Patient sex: F
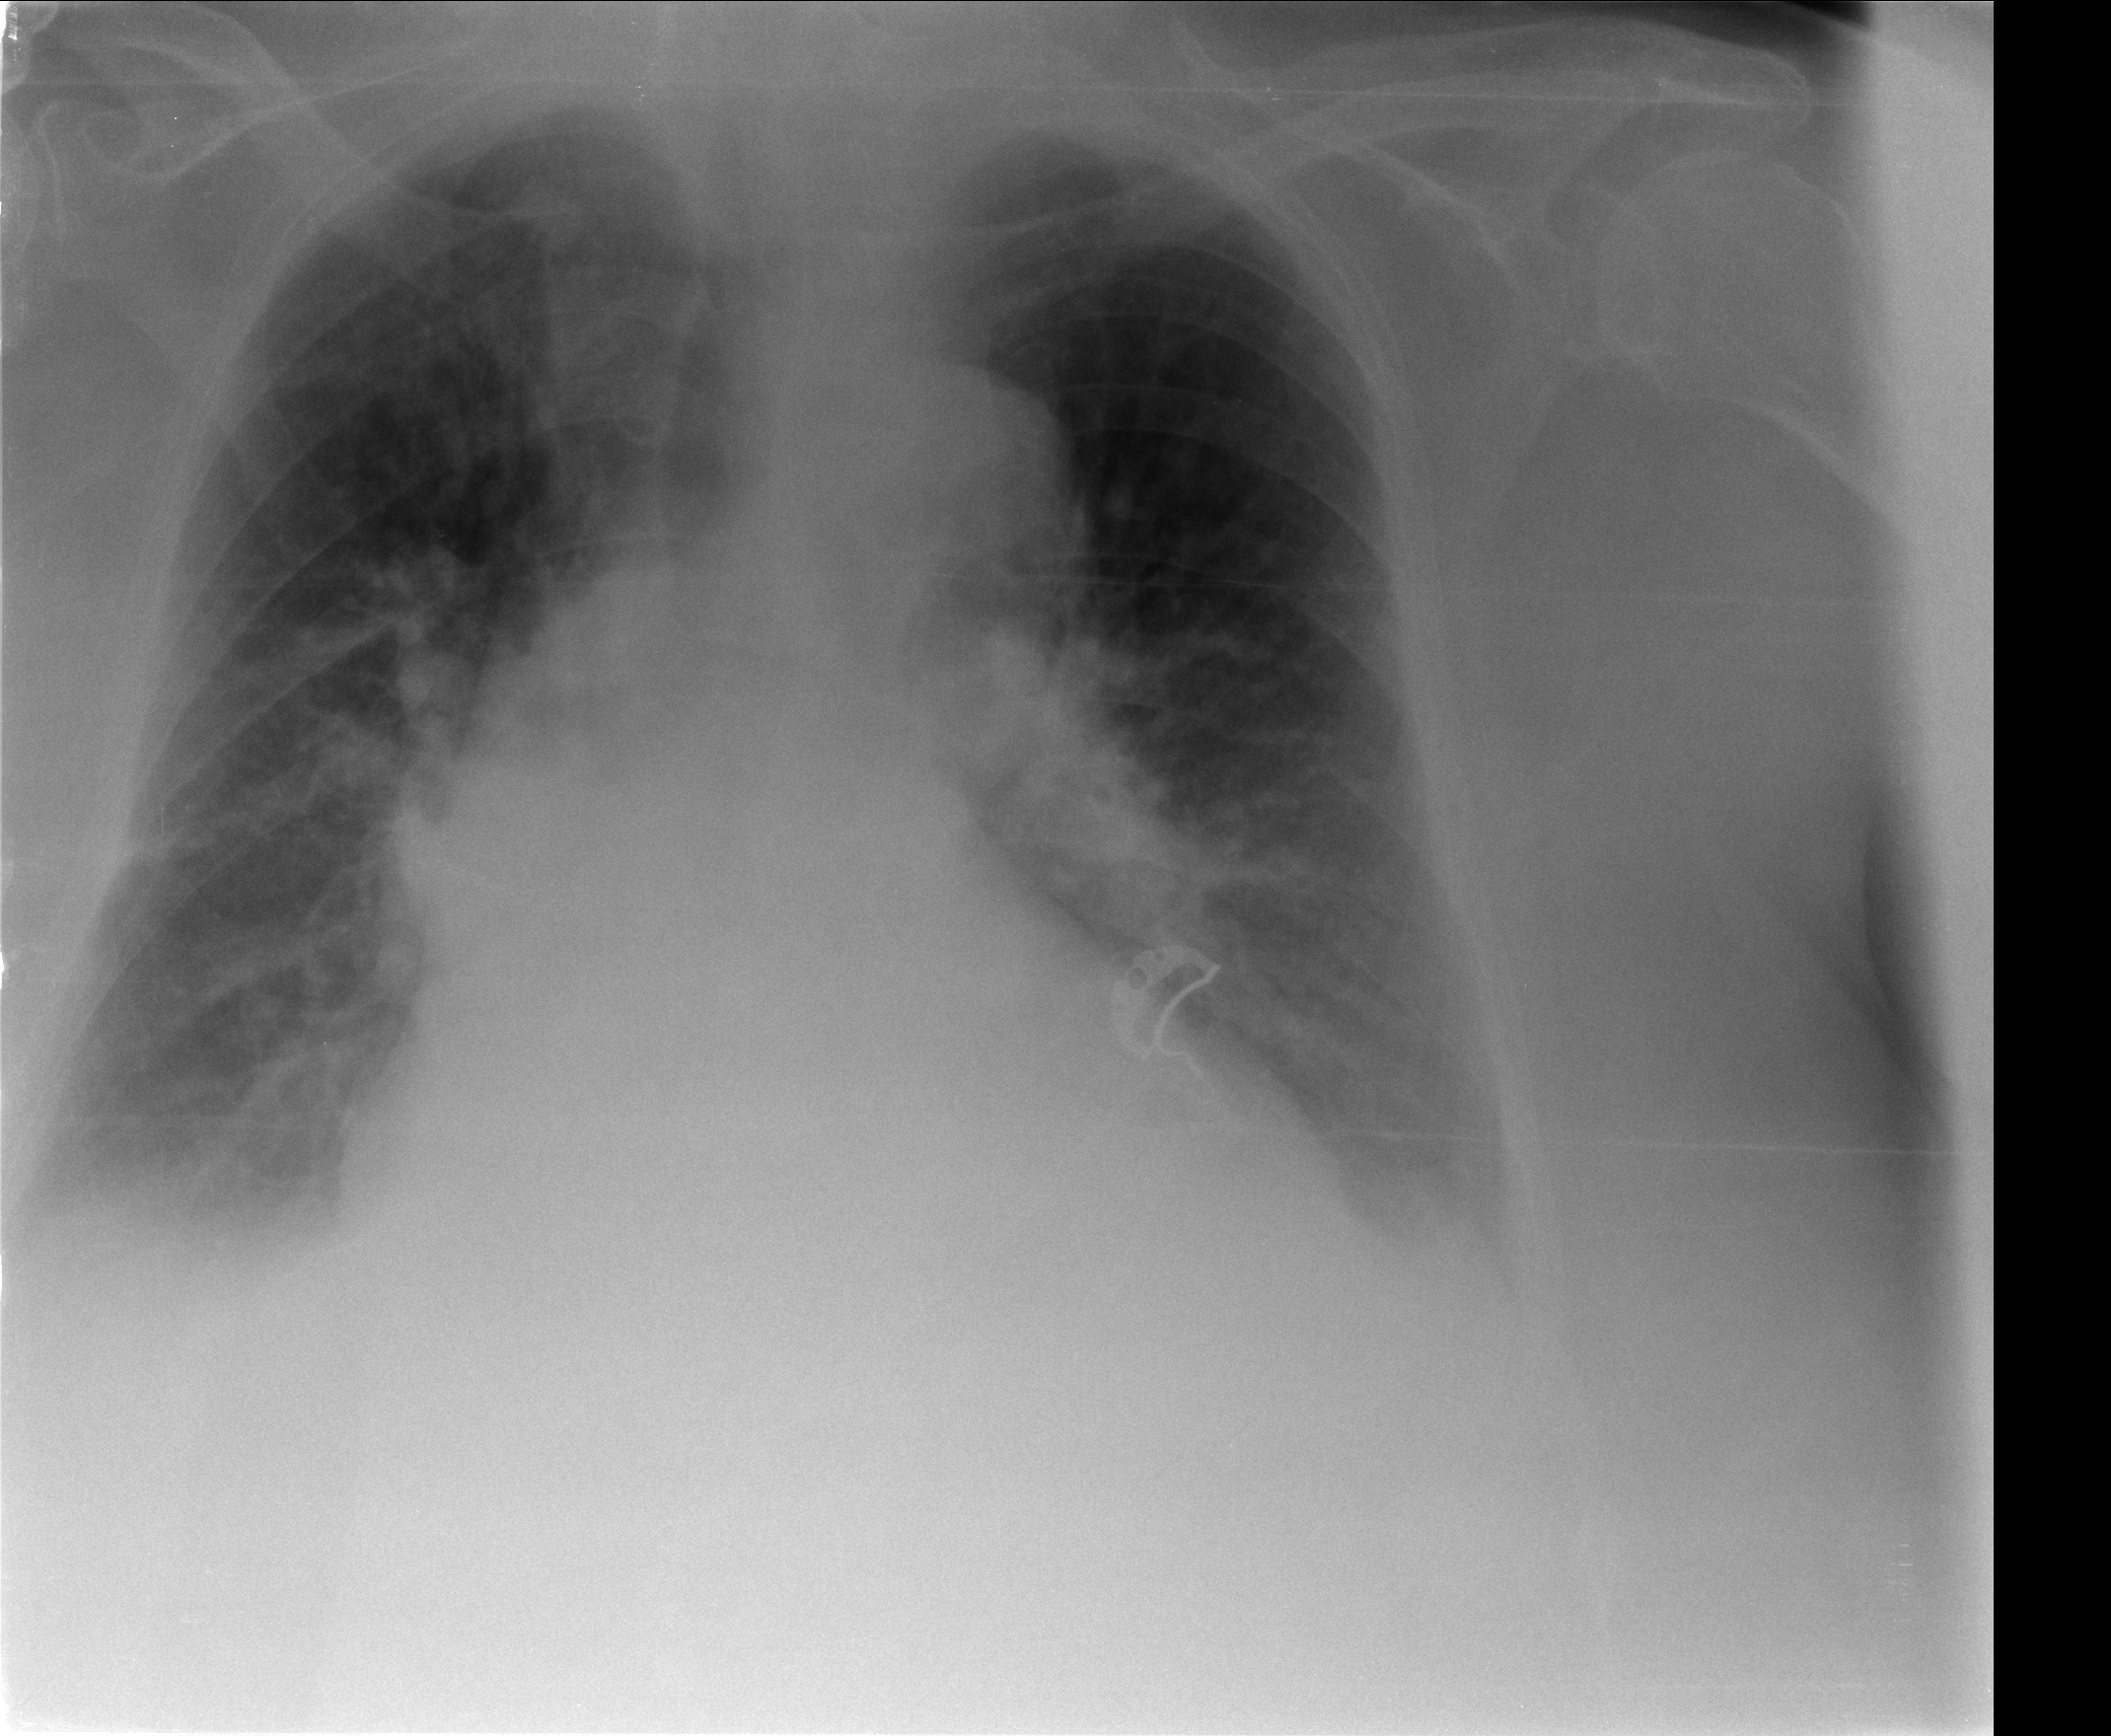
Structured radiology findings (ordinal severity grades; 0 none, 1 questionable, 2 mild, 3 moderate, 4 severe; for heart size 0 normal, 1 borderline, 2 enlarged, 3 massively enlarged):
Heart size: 2
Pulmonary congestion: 2
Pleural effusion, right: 2
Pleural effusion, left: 2
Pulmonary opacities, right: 0
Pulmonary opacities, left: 0
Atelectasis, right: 2
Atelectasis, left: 2